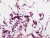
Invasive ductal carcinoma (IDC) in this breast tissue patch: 0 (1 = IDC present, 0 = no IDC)